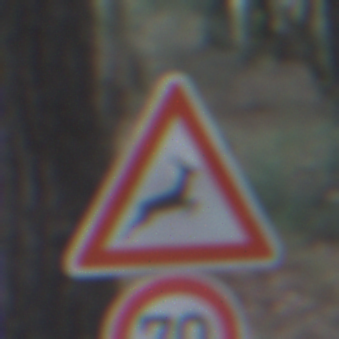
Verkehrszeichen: WildwechselLinks
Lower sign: Geschwindigkeit70
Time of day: SunriseSunset
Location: Outdoor (Nature)
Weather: NotSpecified
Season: Autumn
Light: Natural